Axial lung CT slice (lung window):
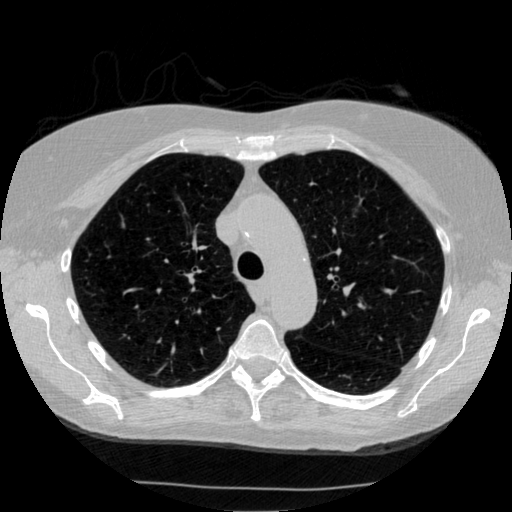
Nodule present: no